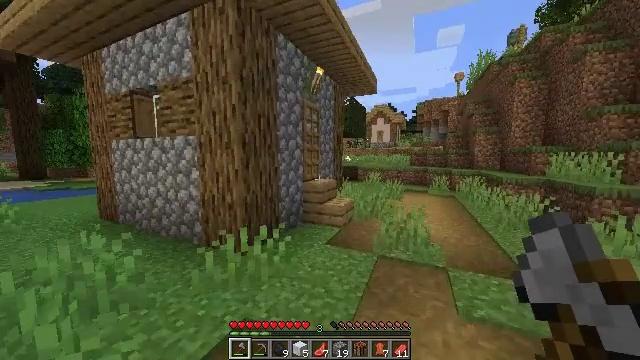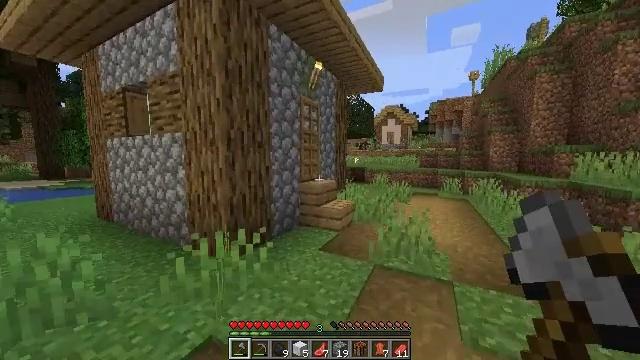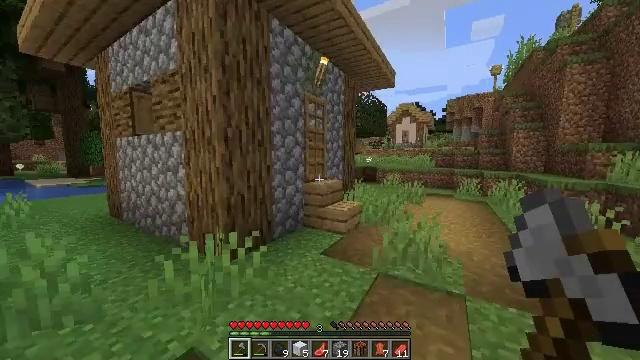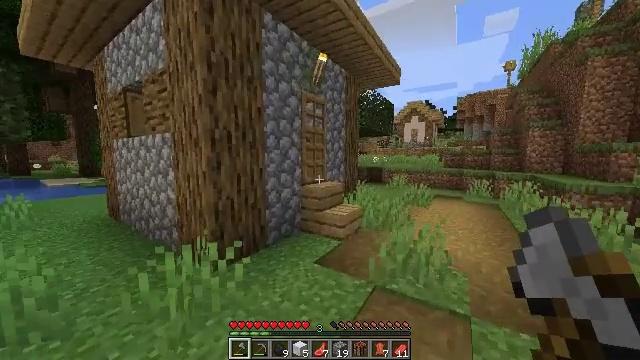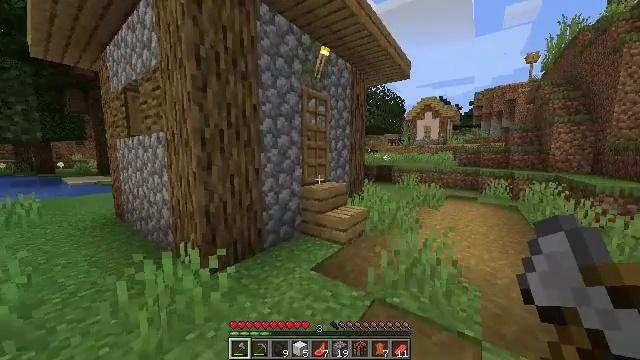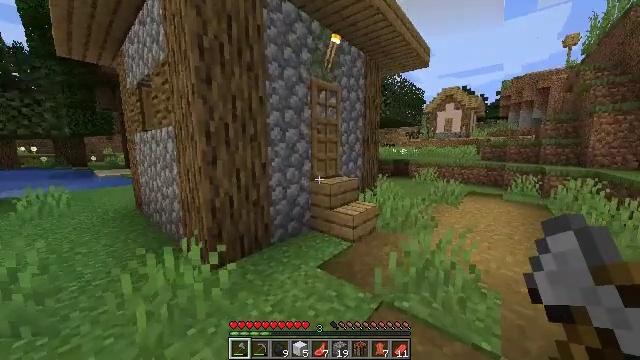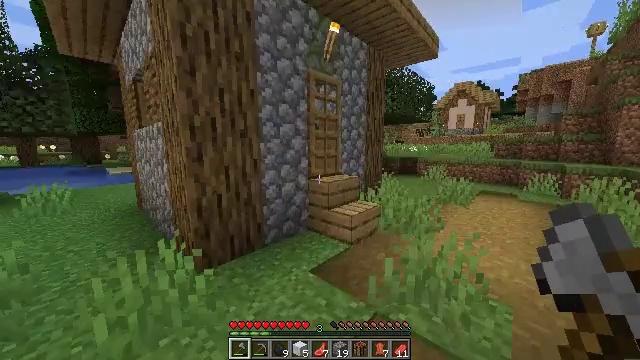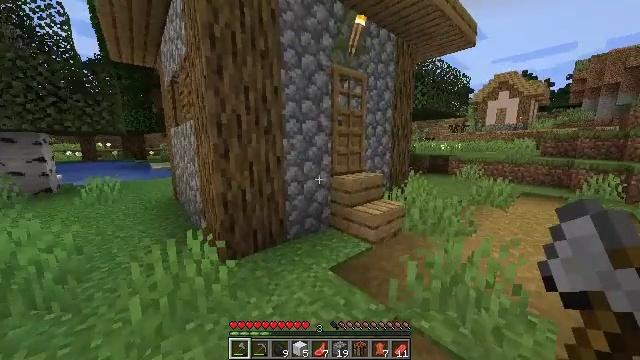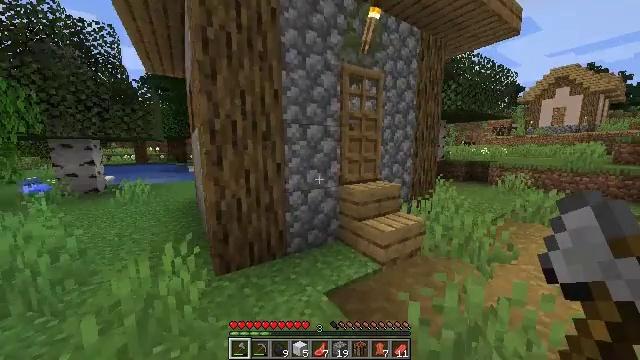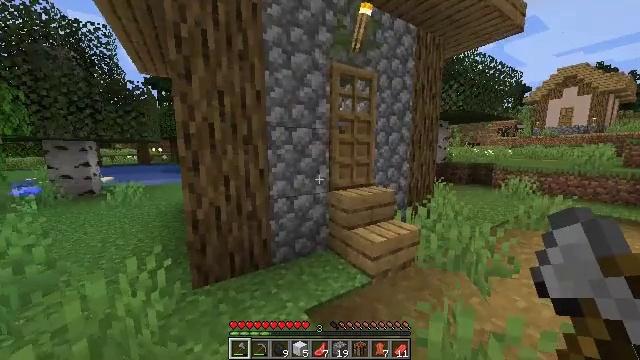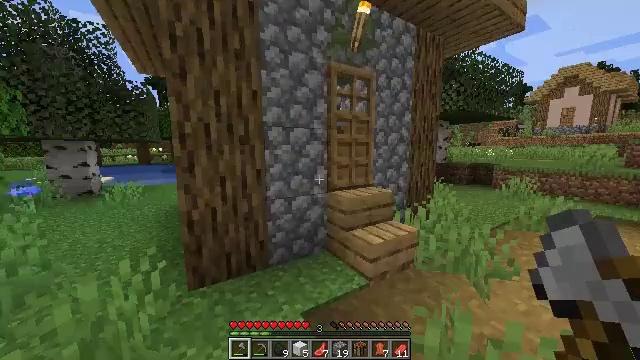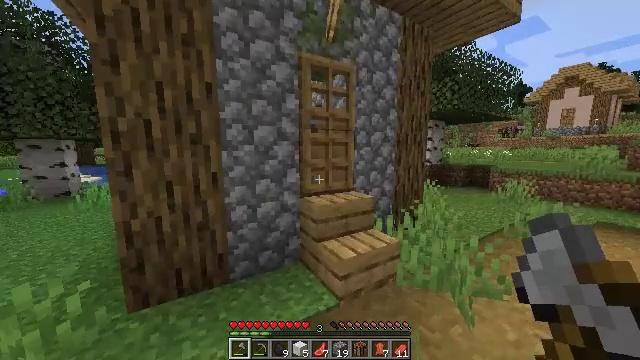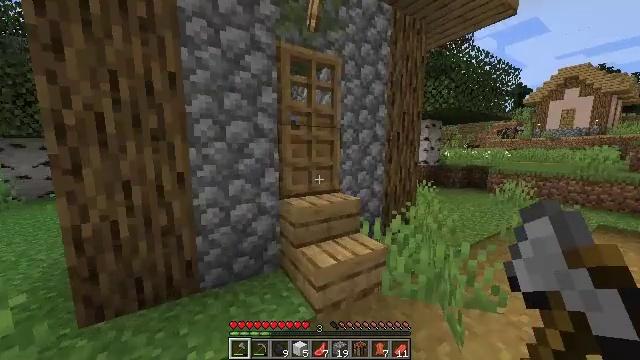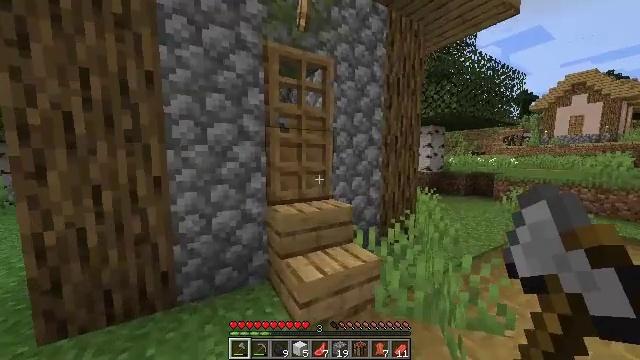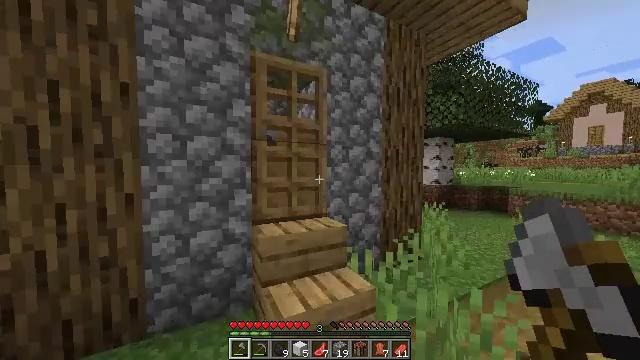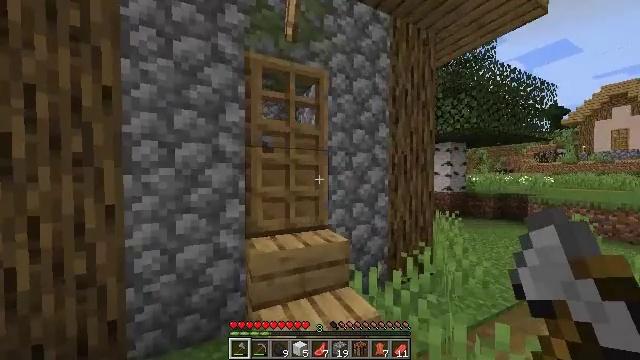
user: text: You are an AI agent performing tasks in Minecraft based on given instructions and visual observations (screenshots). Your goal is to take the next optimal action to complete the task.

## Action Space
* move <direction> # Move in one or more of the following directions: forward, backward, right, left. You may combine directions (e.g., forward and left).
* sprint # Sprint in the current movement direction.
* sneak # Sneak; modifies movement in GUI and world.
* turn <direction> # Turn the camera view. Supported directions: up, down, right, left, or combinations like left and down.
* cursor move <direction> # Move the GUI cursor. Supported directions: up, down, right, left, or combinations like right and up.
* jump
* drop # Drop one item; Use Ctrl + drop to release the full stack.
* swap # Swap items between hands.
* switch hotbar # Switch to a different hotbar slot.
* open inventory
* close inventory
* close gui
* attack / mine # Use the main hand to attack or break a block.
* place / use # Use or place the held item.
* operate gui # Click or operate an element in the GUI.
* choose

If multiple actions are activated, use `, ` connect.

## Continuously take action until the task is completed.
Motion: motion action
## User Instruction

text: Remove the yellow bed.
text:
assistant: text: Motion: move forward and move right, turn left
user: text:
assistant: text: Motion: move forward and move right, turn left
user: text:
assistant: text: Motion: move forward and move right, turn left
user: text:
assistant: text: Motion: move forward and move right, turn left
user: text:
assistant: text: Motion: move forward and move right, turn left and down
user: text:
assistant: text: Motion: move forward and move right, turn left
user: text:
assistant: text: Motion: move forward and move right, turn left
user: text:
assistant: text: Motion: move forward and move right, turn left and up
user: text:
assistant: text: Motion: move forward and move right
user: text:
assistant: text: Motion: move forward and move right
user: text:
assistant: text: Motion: move forward and move right
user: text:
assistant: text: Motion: move forward and move right
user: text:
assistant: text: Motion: move forward and move right, turn left and up
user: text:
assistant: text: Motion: move forward and move right, turn left and up
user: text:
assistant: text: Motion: move forward, turn left and up
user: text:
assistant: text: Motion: move forward, turn left, use / place
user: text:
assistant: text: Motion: move forward, turn left and down, use / place
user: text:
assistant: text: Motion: move forward, turn left, use / place
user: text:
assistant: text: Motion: move forward, turn left and down, use / place
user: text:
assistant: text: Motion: move forward, turn left and down
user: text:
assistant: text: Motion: move forward
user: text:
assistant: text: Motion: move forward
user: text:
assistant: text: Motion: move forward
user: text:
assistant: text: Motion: move forward and move right, turn left and down
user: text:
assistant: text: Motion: move forward and move right, turn left and down
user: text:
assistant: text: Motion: move forward and move right, turn left and down
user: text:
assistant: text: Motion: move forward and move right, turn left and down
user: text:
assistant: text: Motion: move forward and move right, turn left and down
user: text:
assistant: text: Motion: move forward and move right, turn left and down
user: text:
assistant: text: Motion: move forward, turn left and down